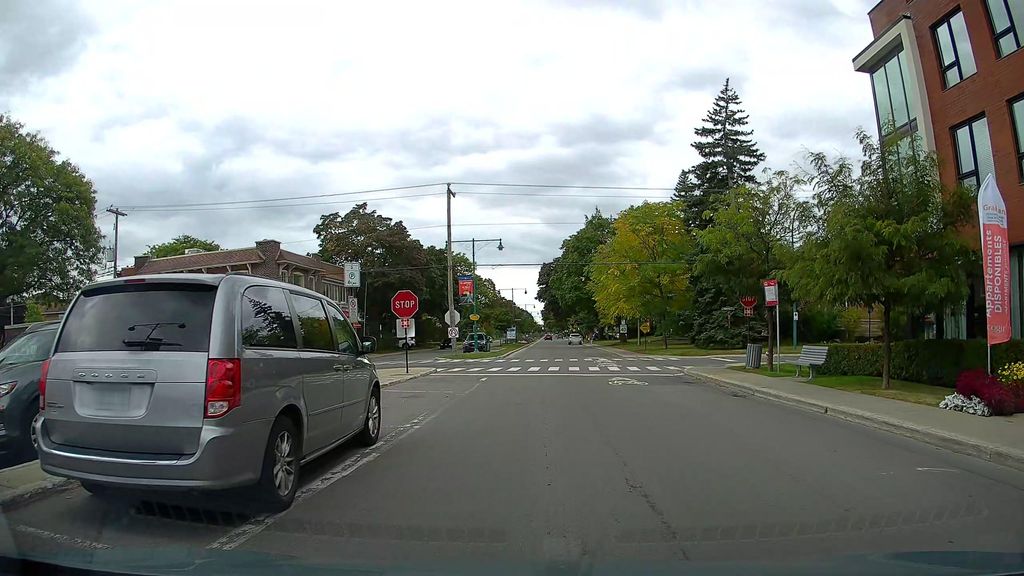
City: montreal